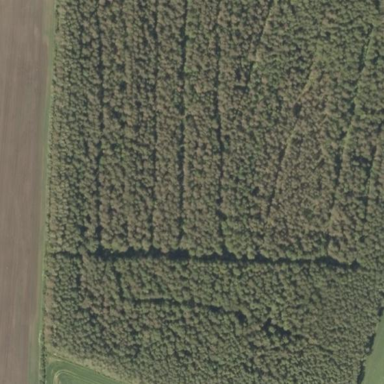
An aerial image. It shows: Forest area.